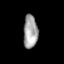
Tissue: prostate
Cell type: Epithelial cells
Senescence score: 0.7909
Nuclear area (px): 475
Mean DAPI intensity: 159.806